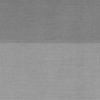
Label: dusty